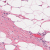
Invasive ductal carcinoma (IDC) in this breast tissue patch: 0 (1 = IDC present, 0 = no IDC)